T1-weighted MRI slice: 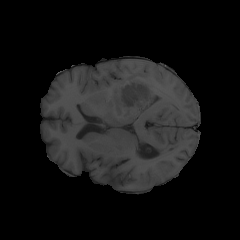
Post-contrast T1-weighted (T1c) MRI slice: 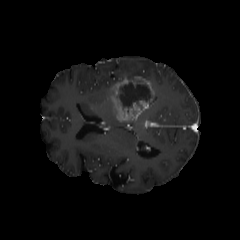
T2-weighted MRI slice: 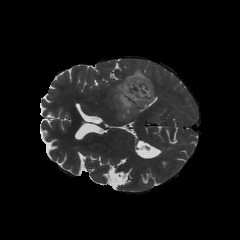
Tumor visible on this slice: yes